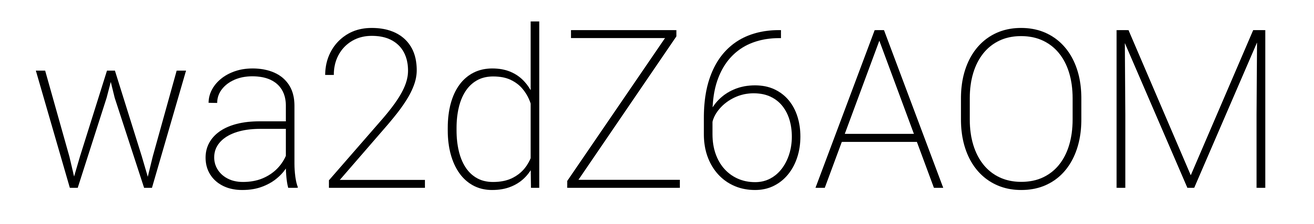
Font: Roboto_ExtraLight